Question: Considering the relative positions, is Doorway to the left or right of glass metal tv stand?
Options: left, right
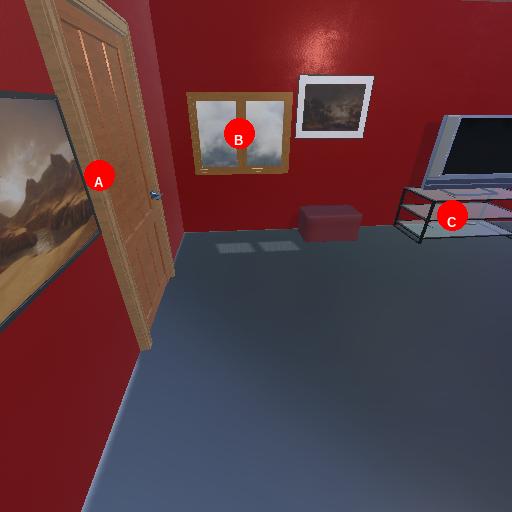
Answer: left